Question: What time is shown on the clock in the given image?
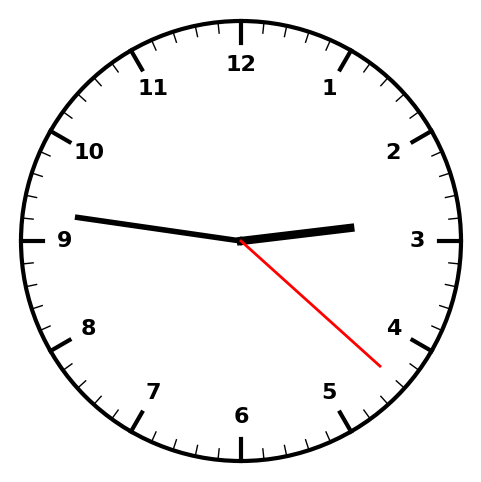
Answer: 02:46:22